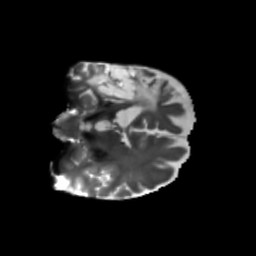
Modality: T2w
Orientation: coronal
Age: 56
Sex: female
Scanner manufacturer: siemens
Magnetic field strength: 3 T
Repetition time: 5.47 s
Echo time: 0.0854 s